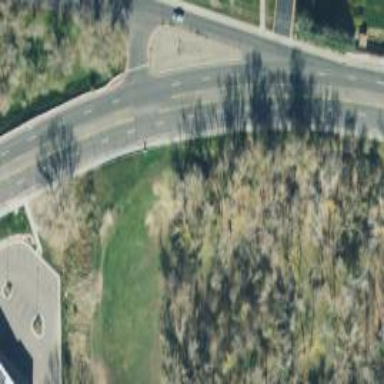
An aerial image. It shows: Disc golf hole.